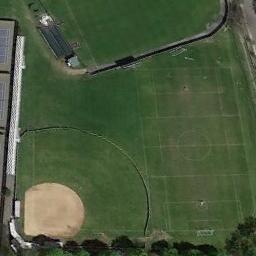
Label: baseball_diamond